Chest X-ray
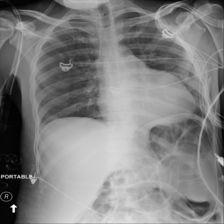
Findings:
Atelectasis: negative
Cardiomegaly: positive
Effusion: negative
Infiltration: positive
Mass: negative
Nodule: negative
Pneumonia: negative
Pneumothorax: negative
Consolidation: negative
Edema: negative
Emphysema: negative
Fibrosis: negative
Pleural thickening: negative
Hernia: negative